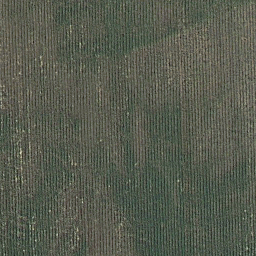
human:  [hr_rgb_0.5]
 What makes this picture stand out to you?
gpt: farmland